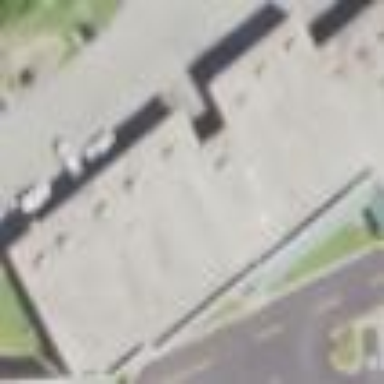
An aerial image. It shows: Retail building.